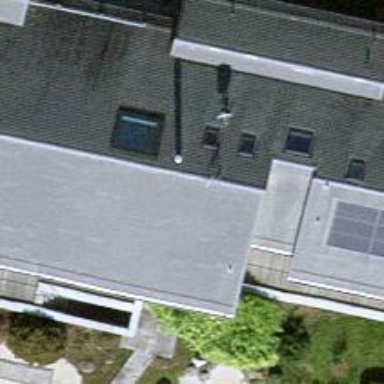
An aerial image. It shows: Simple house.